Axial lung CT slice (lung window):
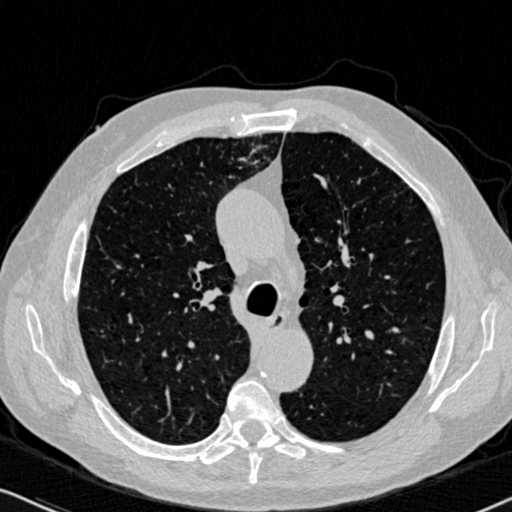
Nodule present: no